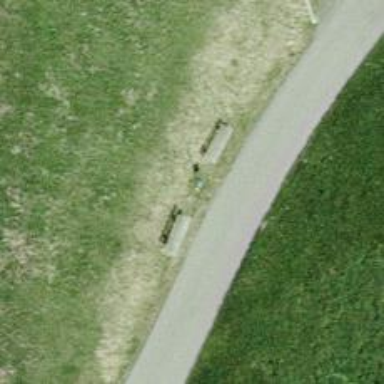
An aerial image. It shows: Bench.